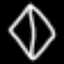
Label: diamond